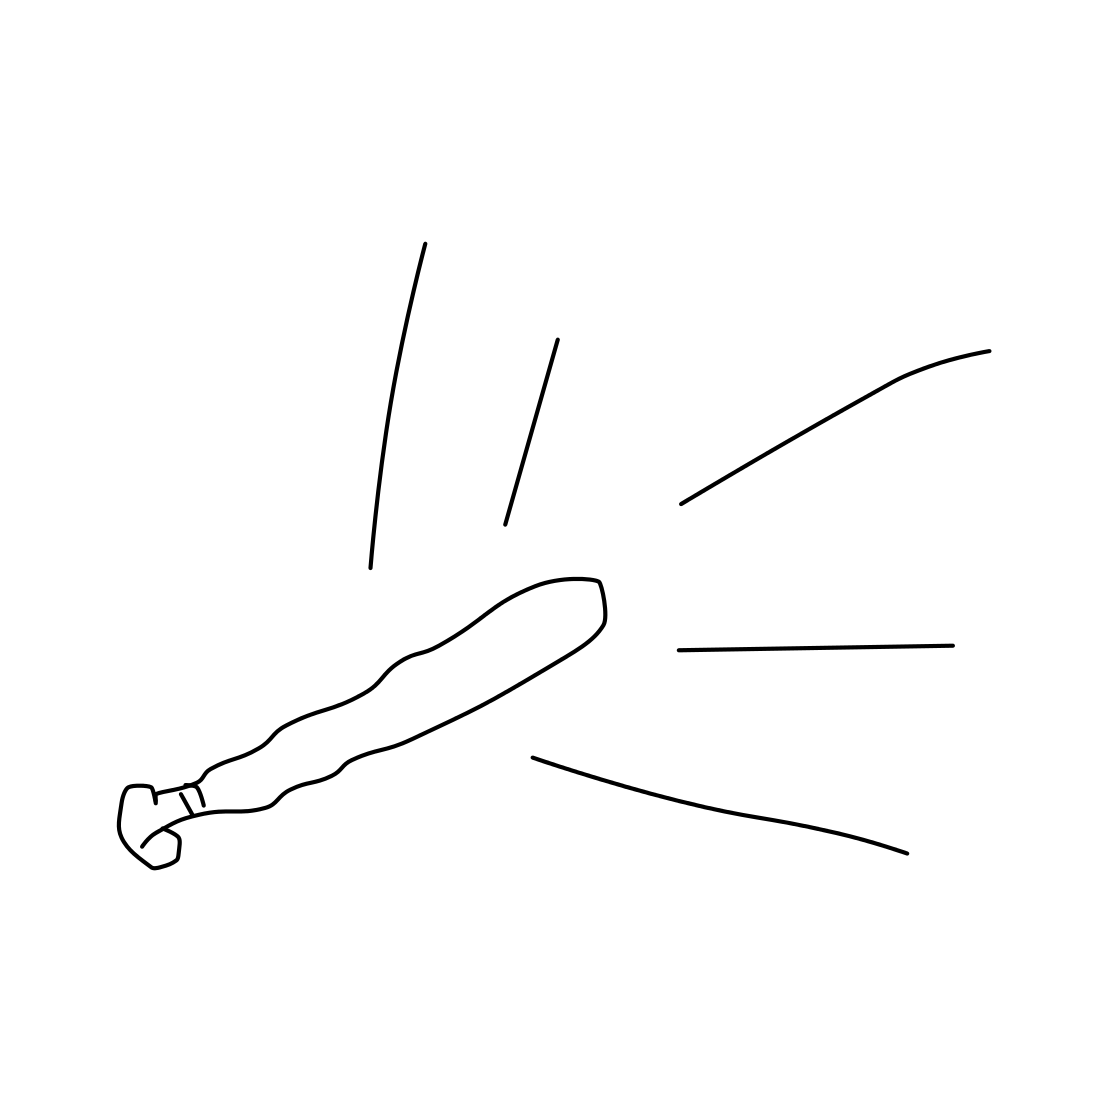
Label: baseball bat